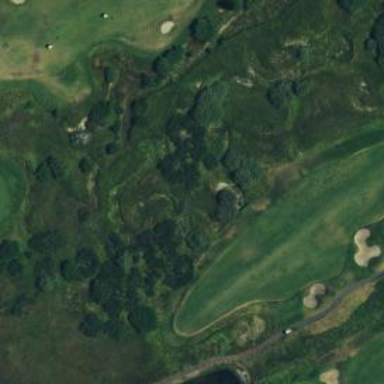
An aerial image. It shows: Area of rough grass used for golf.